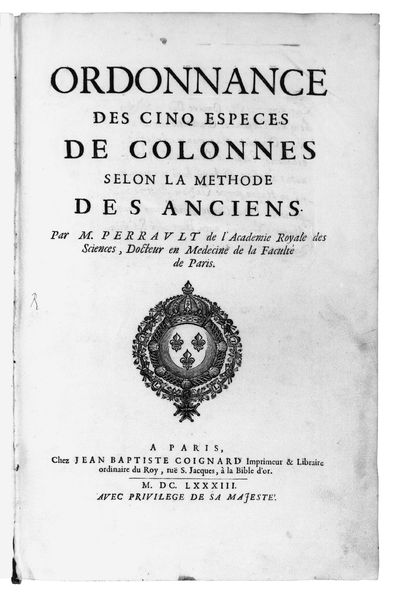
Titel: Traktat “Ordenance des cinq espèces de colonnes selon la méthode des anciens”
Künstler: Claude Perrault
Institution: München, Staatsbibliothek
Schlagwörter: frankreich, paris, schwarz, weiss, blatt, krone, französisch, könig, foto, name, buch, druck, titel, seite, widmung, autor, titelblatt, lilie, buchseite, jahr, wappen, emblem, verlag, wissenschaft, perrault, köln, seit, bourbonenlilie, methode, 1683